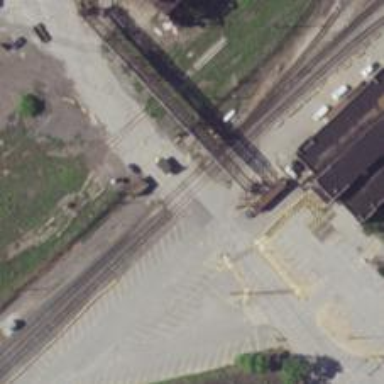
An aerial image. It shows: Railway level crossing.